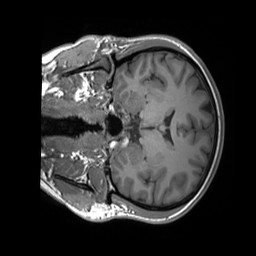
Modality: T1w
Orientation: coronal
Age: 29
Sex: female
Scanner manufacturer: siemens
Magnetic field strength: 3 T
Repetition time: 1.8 s
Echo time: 0.00232 s